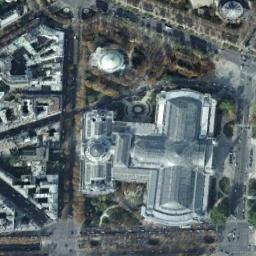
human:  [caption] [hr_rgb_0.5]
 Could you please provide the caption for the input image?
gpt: The roofs of palaces are all black, And the whole looks like a rectangle .

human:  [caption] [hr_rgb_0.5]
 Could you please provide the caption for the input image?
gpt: The white palace has a cross-shaped palace, A dome palace and a other palace and some other buildings are next to the palace .

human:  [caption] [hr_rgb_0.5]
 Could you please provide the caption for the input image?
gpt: The palace is surrounded by buildings and trees .

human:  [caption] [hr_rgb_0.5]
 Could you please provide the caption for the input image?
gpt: Some trees are beside the palace .

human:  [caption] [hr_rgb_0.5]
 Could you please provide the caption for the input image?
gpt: There are some brown trees beside the gray palace .